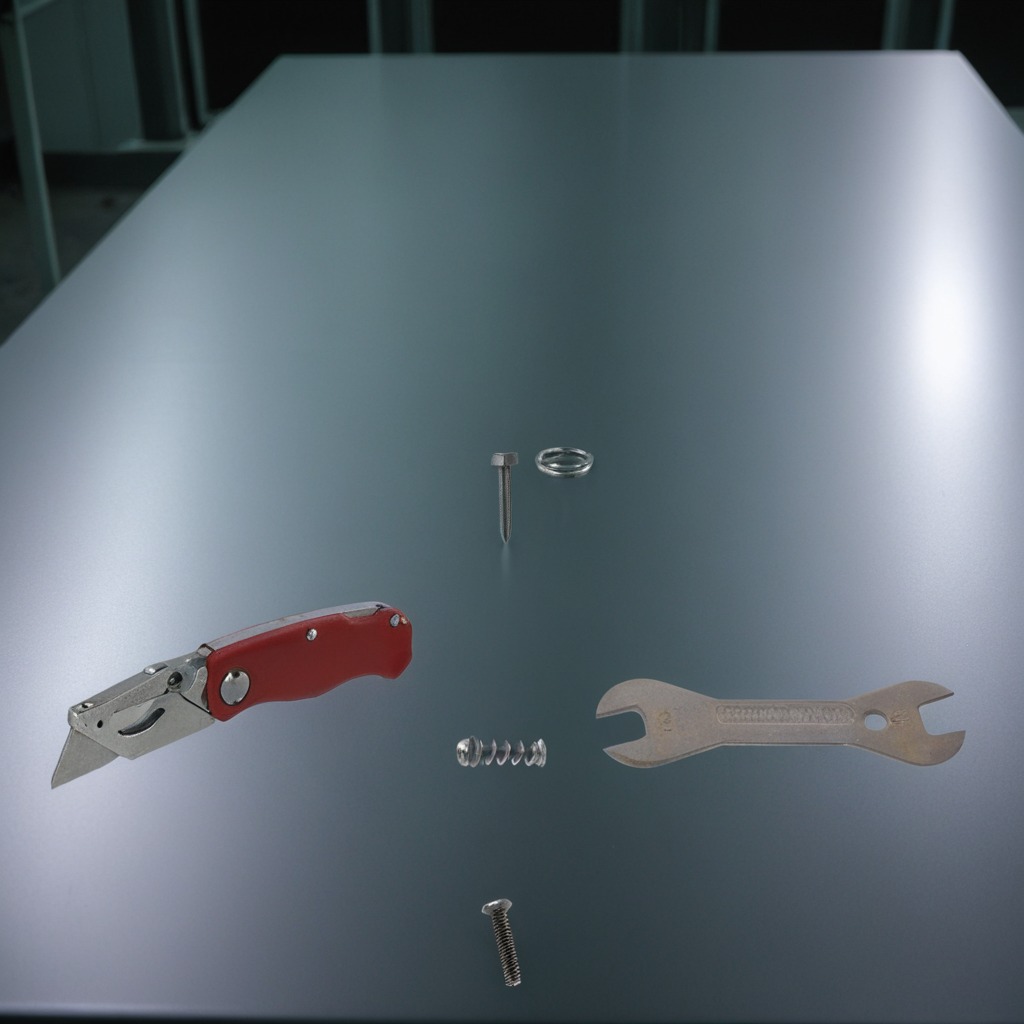
A wrench, a wrench, a coiled metal spring, and a utility knife are lying on the table.